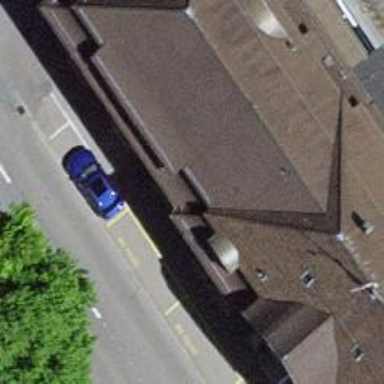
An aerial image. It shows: Police facility.